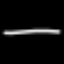
Label: line